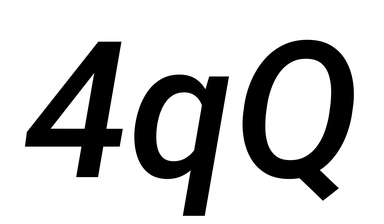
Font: Roboto-Italic_Medium_Italic